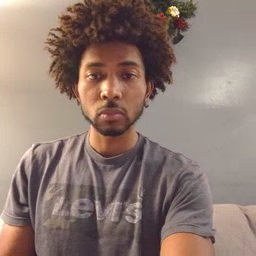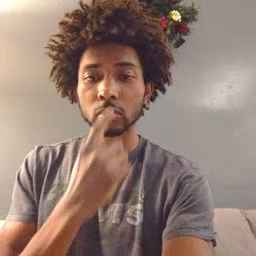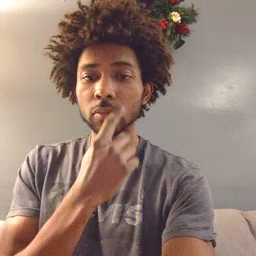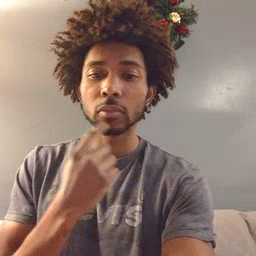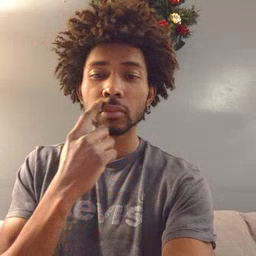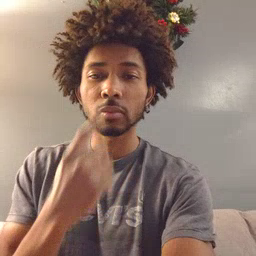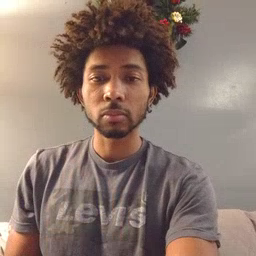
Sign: mouth